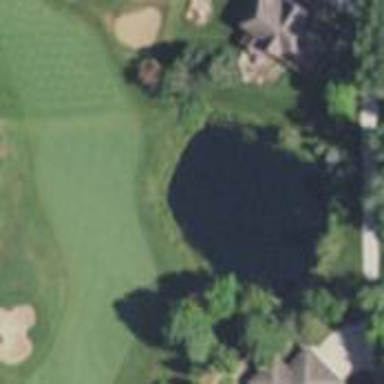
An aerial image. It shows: Water hazard in golf course. The hazard is natural water feature.